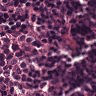
Metastatic tissue present: no